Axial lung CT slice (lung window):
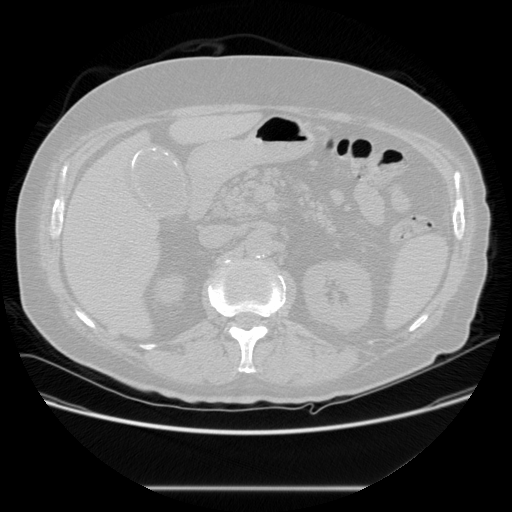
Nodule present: no